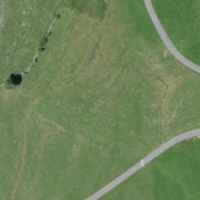
EUNIS habitat code: 26
Species observed at this site:
Vicia sepium